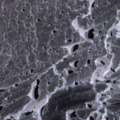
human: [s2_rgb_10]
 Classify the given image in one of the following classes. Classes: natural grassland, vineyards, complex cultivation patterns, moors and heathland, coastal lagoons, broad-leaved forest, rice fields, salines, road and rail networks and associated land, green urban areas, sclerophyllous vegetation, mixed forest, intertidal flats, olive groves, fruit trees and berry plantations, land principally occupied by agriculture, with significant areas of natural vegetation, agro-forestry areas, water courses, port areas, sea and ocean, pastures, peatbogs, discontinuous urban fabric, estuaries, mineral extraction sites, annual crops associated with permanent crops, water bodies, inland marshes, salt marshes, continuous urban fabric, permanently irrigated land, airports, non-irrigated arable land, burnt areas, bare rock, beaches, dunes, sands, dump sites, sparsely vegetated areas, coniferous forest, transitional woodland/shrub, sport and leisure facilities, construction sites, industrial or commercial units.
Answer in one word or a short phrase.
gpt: sea and ocean